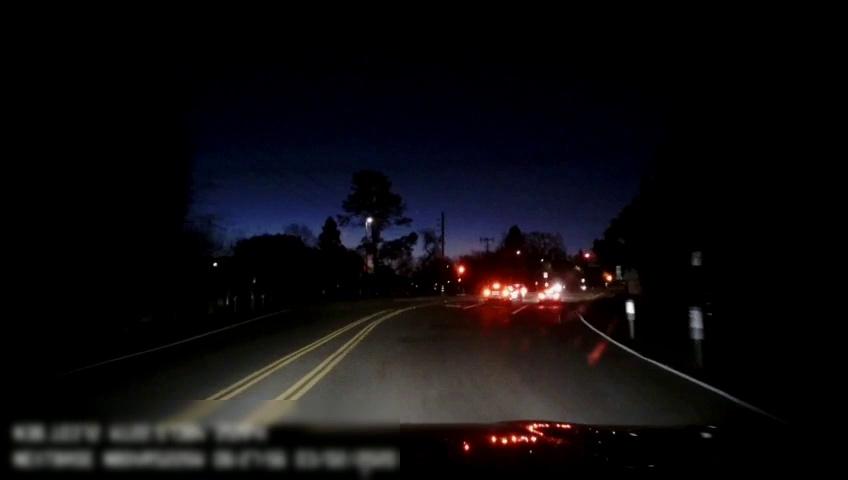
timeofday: Night
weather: Cloudy
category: Drivable Space
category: Vehicles | Car
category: Vehicles | SUV
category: Vehicles | SUV
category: Lanes | Opposite Lane
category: Lanes | Current Lane
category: Lanes | Current Lane
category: Lanes | Opposite Lane
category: Lanes | Alternate Lane
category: Lanes | Current Lane